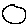
Label: circle